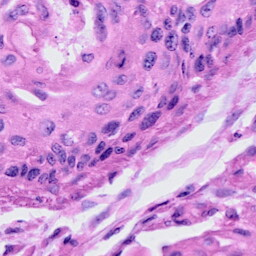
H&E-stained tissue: Cervix